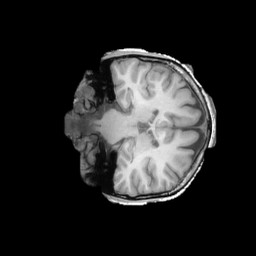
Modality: T1w
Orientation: coronal
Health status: ill
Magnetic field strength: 3 T